Question: Similar to how linqpad works, when you just add a database connection, and you automatically get a context to work with.

I did literally like 0 work to get this context.
How do I do something similar in my code?
Say for one of my projects I just want to load up a database
'''
var dataContext = new DataContext(myConnection);
//linqpad has like a typed context, which i'd like
var customer = dataContext.Customers.Where(x => x.Id == 4);
'''
without having to have the Customer class already created and mapped.
How does linqpad do this?
I'm guessing it's some sort of derived data context, but how does it handle the creating of all the models with the correct properties and what not?
Any pointers would be fabulous
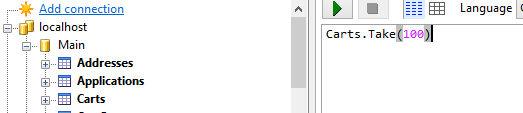
Answer: LINQPad "cheats" and builds a typed data context behind the scenes using Reflection.Emit. It makes it appear as though something dynamic is going on, but really, it's not that different to adding a "LINQ to SQL Classes" item in like Visual Studio (or using SqlMetal as Stephen suggests).